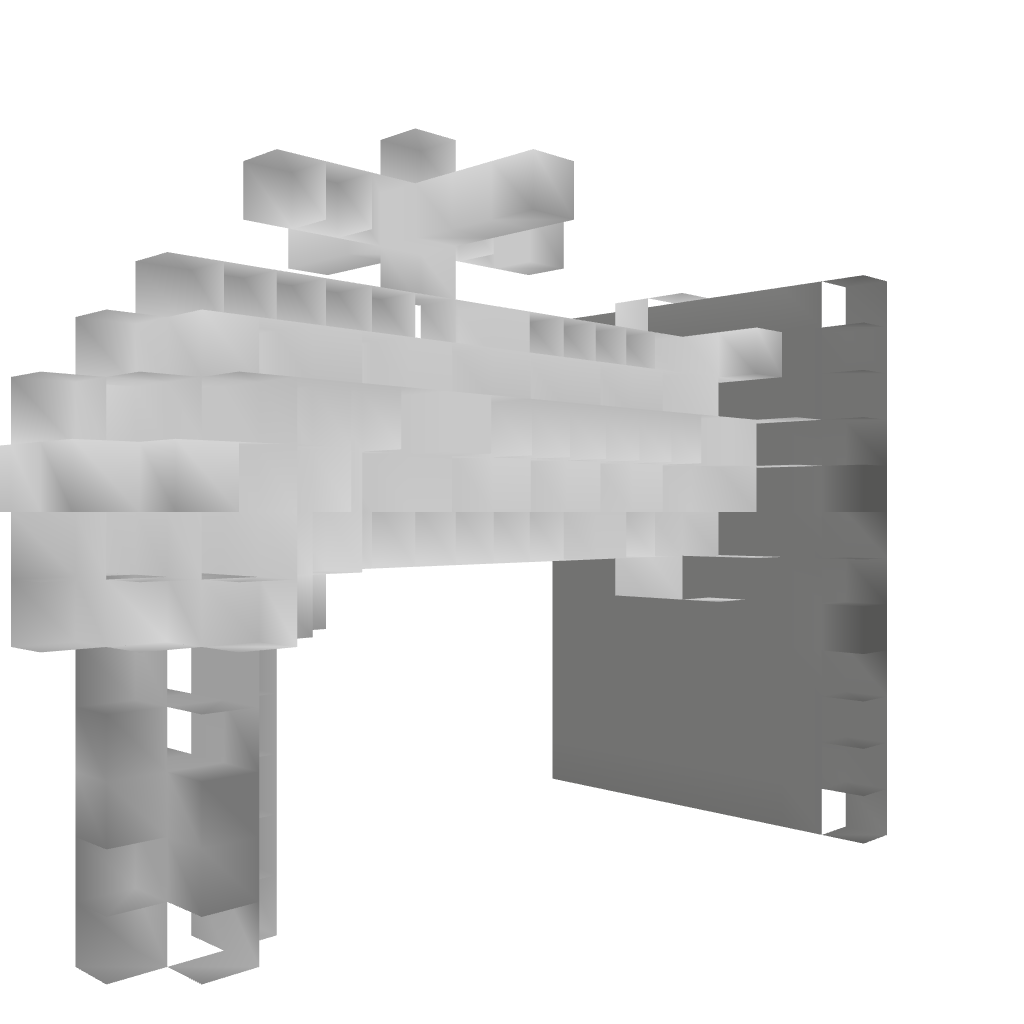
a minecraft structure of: Fantasy Faucet